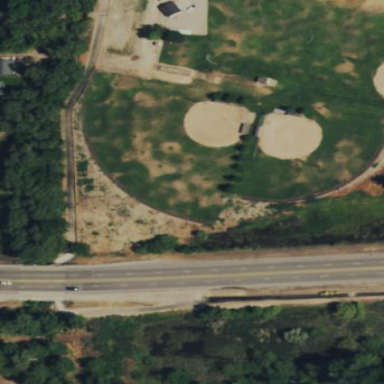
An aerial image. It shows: Baseball pitch for leisure land.